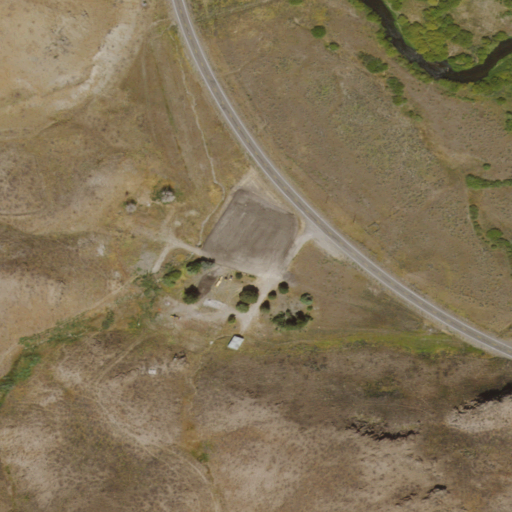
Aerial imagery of valley in Nevada named Rabbit Draw containing grassland, shrub, open development, and low intensity development